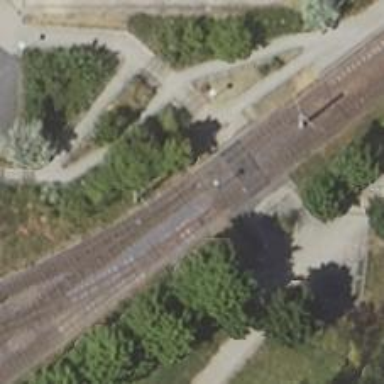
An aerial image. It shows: Railway switch with turnout to the right.